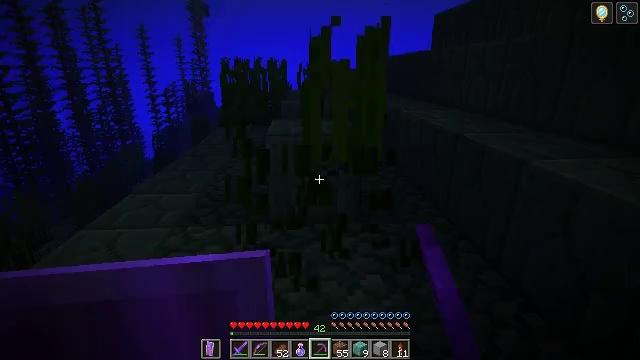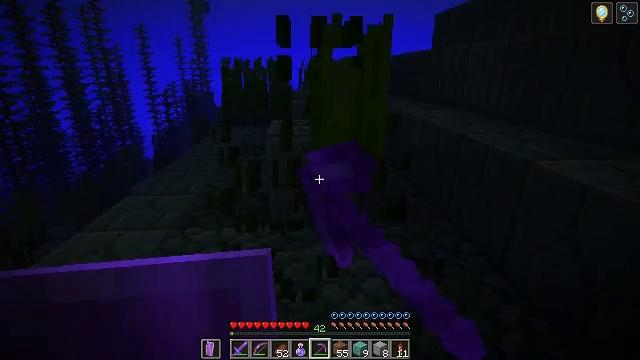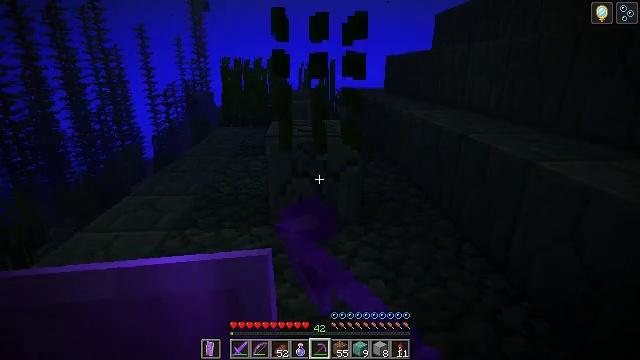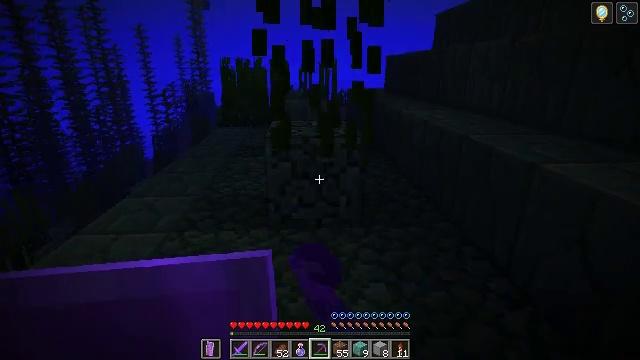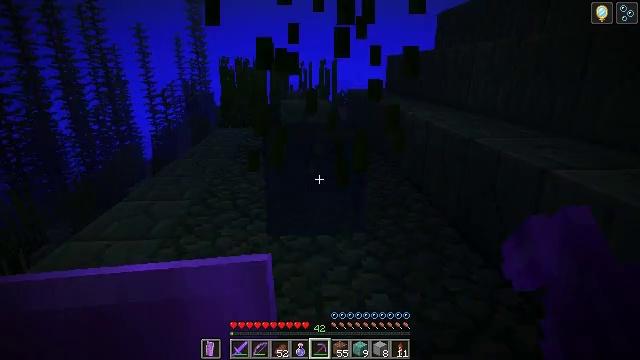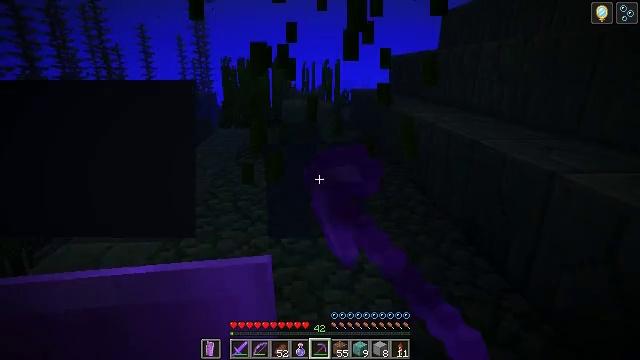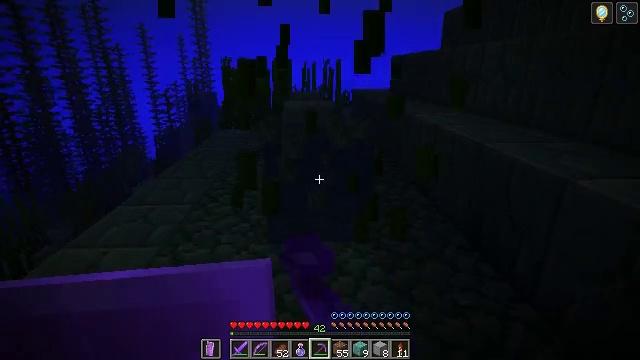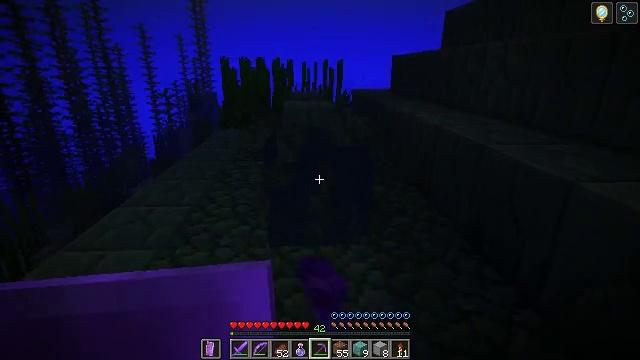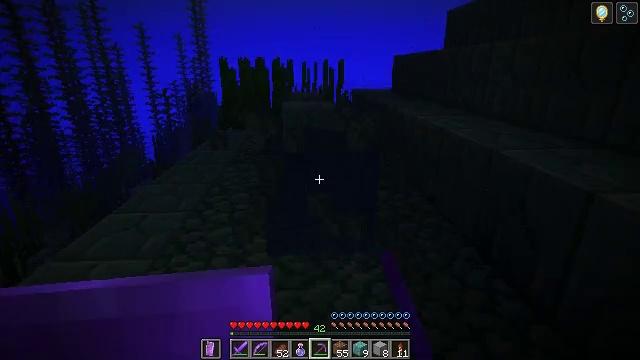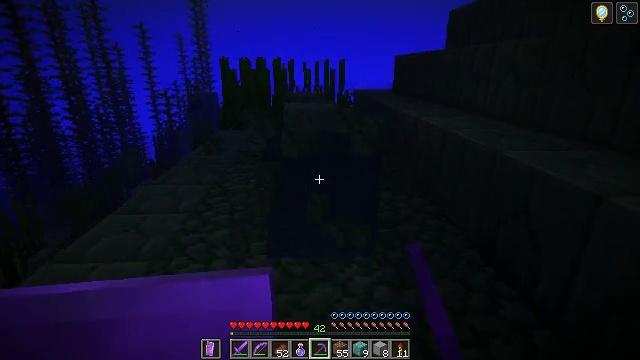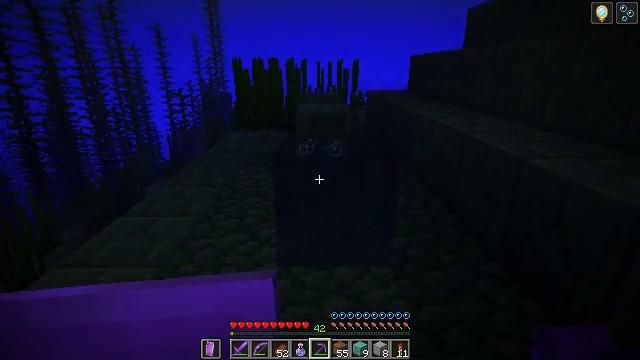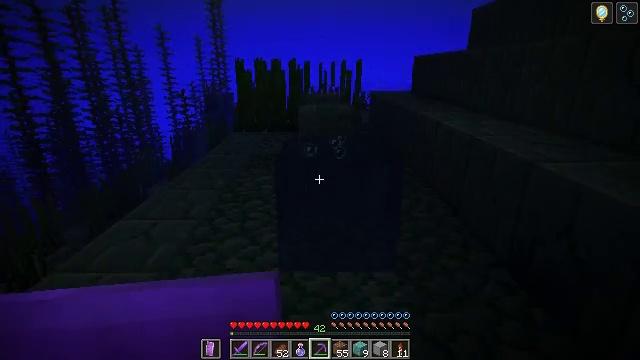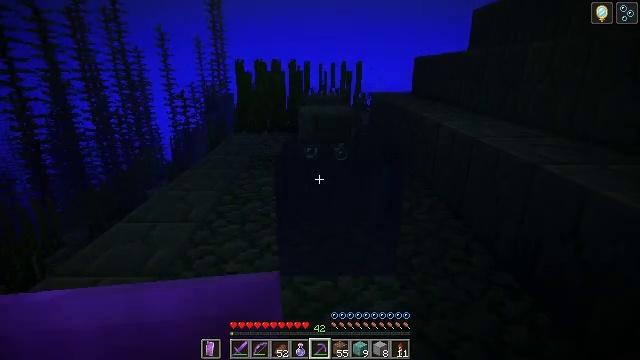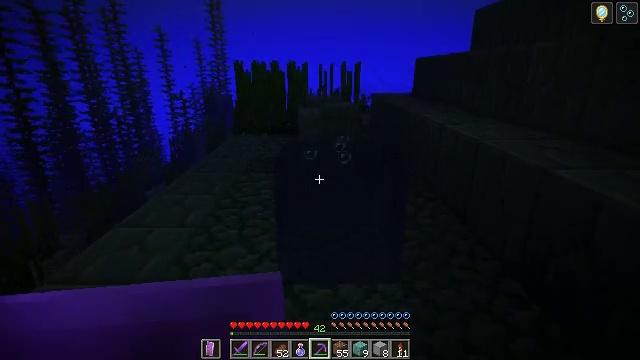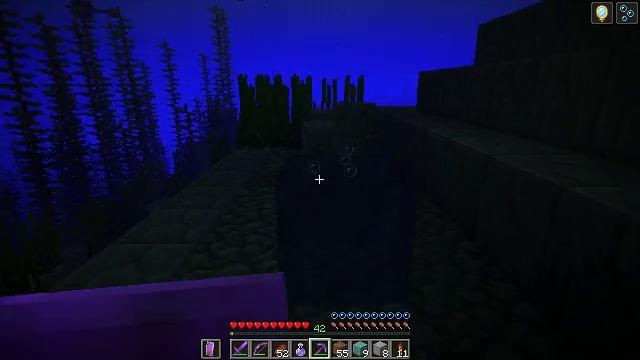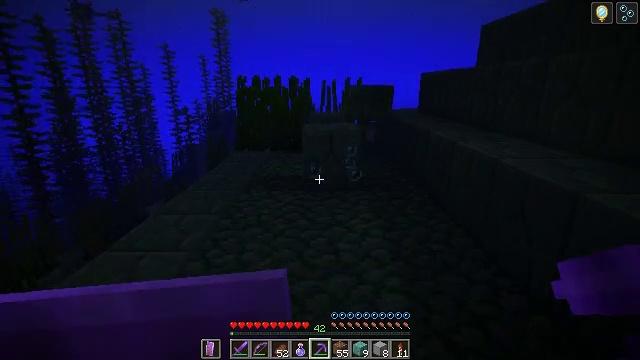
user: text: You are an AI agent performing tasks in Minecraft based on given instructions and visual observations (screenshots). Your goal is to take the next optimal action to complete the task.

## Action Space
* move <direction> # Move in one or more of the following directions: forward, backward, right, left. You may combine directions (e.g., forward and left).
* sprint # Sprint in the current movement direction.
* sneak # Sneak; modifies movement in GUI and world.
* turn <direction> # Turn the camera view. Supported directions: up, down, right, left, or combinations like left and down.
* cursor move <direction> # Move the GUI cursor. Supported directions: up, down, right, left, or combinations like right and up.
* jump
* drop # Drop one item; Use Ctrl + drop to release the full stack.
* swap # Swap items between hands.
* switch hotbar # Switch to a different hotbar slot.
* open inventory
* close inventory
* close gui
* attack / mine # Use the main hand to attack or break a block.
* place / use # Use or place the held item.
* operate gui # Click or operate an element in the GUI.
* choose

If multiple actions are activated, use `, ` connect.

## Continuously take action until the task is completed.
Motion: motion action
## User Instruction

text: Gather prismarine bricks with a pickaxe.
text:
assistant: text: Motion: attack / mine
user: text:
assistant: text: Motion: move forward, attack / mine
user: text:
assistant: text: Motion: move forward, attack / mine
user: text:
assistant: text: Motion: move forward, attack / mine
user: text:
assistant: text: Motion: move forward, attack / mine
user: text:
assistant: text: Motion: move forward, attack / mine
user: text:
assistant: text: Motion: move forward, attack / mine
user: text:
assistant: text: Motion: move forward, attack / mine
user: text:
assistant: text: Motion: move forward, attack / mine
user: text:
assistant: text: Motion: move forward, turn left, attack / mine
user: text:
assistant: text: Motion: move forward, attack / mine
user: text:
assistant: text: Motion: move forward, attack / mine
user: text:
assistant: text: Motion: move forward
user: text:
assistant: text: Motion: move forward, turn up
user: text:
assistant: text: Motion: move forward
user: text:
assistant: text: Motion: move forward
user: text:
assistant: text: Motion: move forward
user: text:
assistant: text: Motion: move forward
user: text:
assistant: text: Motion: move forward
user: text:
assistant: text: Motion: move forward, turn right
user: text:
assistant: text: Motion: move forward
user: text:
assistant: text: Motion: move forward
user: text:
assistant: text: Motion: move forward
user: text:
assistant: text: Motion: move forward
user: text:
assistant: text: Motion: move forward
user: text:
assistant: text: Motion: move forward
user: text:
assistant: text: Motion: move forward
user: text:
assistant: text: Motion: move forward
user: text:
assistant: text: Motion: move forward
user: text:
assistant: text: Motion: move forward